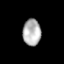
Tissue: prostate
Cell type: NK cells
Senescence score: 0.1609
Nuclear area (px): 473
Mean DAPI intensity: 177.497